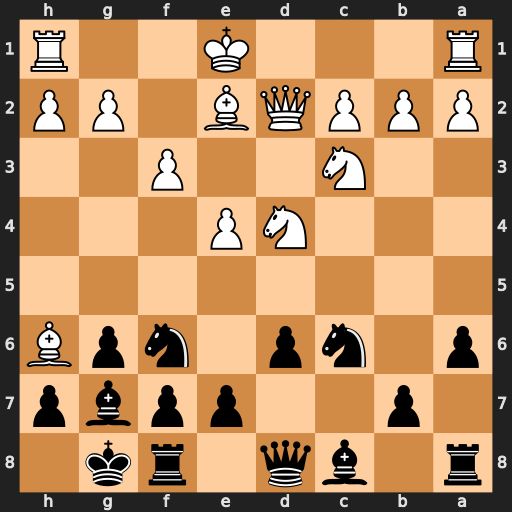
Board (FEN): r1bq1rk1/1p2ppbp/p1np1npB/8/3NP3/2N2P2/PPPQB1PP/R3K2R
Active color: b
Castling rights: KQ
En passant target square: -
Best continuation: Bxh6 Qxh6 Nxd4